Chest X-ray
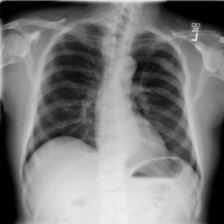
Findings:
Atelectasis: negative
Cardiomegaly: negative
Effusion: positive
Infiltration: negative
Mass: negative
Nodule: negative
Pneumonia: negative
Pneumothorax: negative
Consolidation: negative
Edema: negative
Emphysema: negative
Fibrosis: negative
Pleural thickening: negative
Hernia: negative